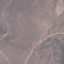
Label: HerbaceousVegetation